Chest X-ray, PA view. Patient: 34 years old, sex M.
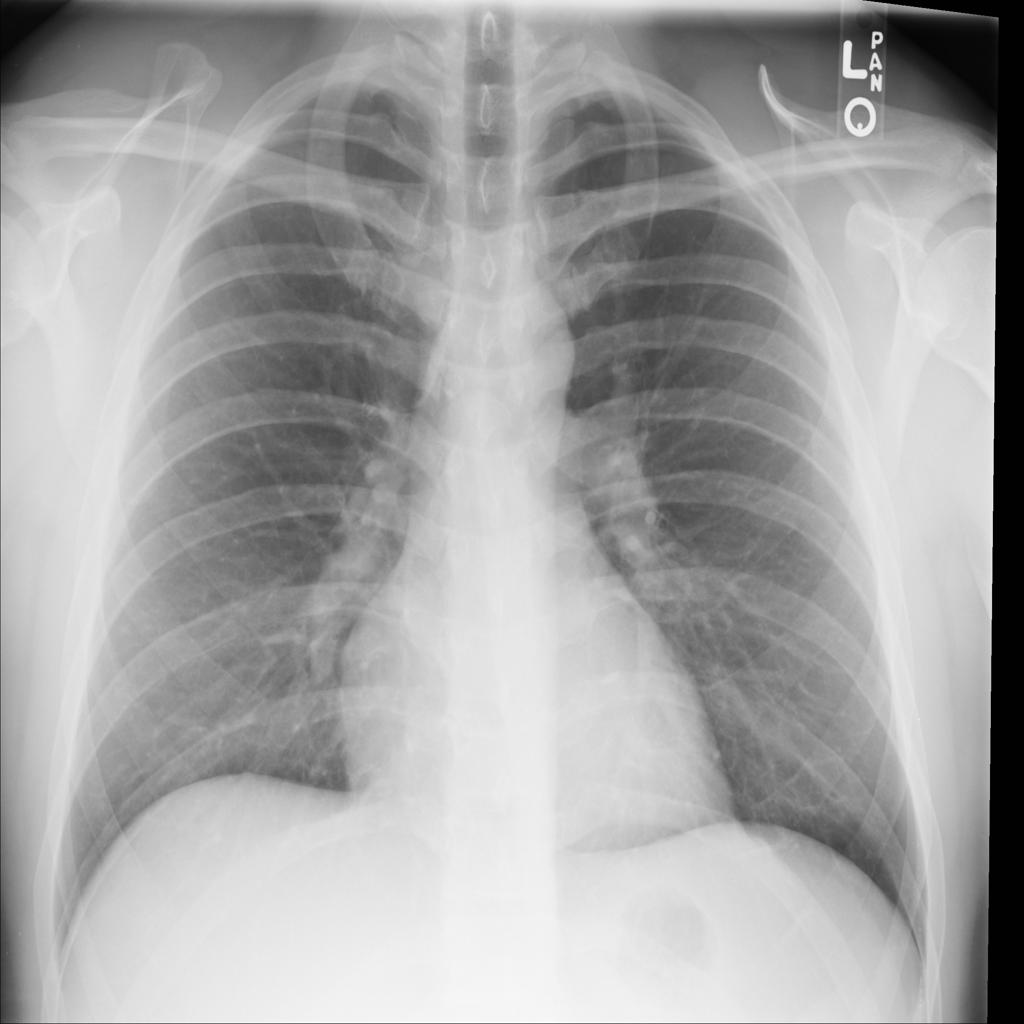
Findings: No Finding